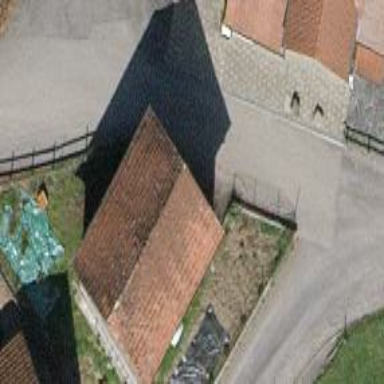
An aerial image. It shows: Shed.